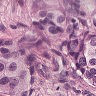
Metastatic tissue present: yes